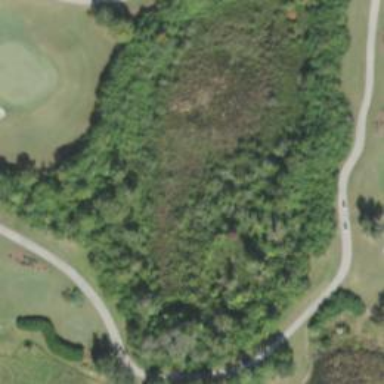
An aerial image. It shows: Rough area on grassy golf course.